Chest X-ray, AP view. Patient: 54 years old, sex M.
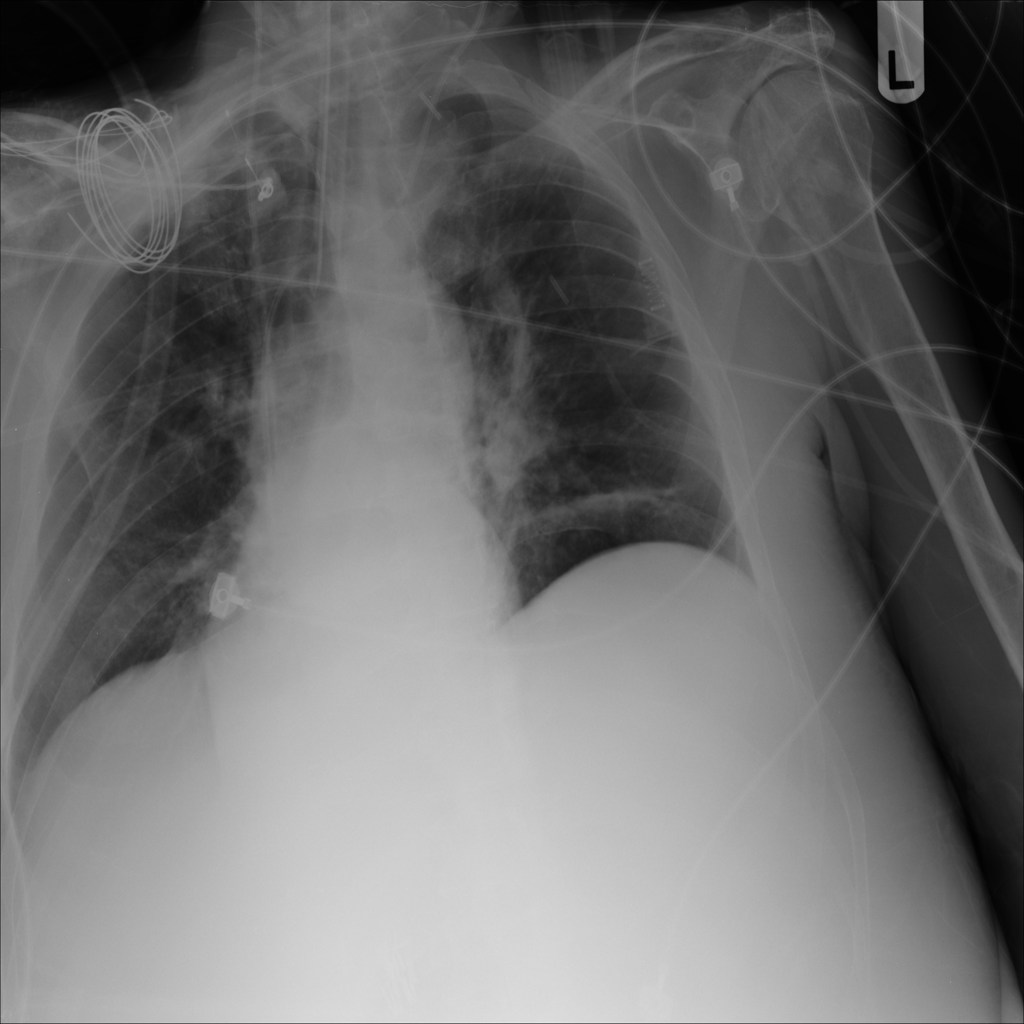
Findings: Atelectasis